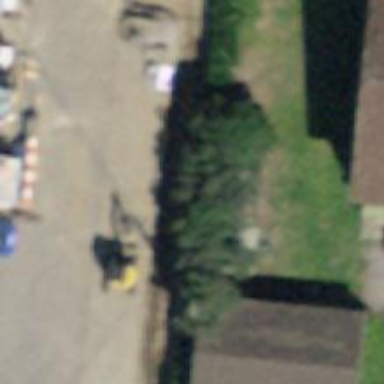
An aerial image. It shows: Charging station.